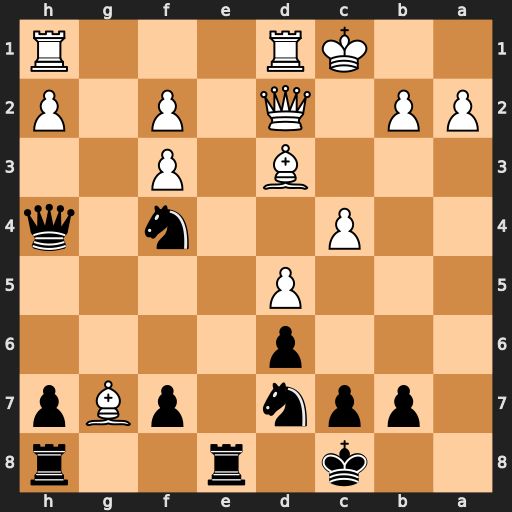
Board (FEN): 2k1r2r/1ppn1pBp/3p4/3P4/2P2n1q/3B1P2/PP1Q1P1P/2KR3R
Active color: b
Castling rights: -
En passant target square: -
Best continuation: Nxd3+ Qxd3 Qg5+ Qd2 Qxg7